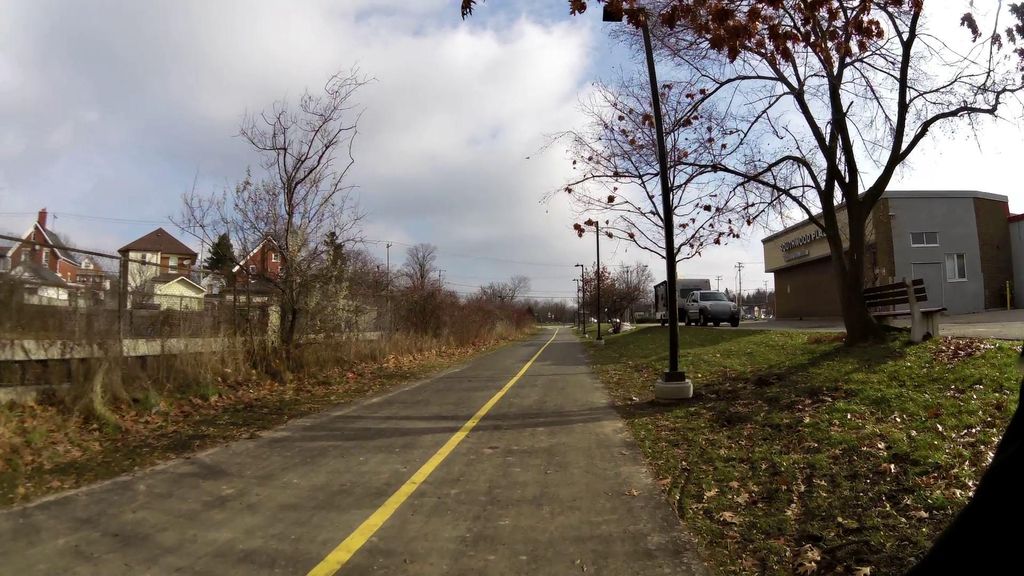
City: kitchener-waterloo